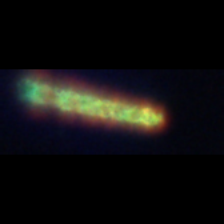
Taxon: Chaetoceros
Group: Diatoms